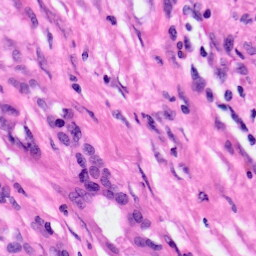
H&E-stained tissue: Pancreatic